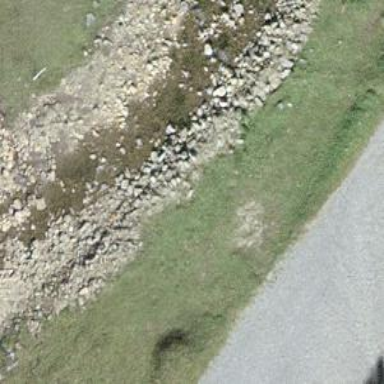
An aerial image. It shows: Culvert tunnel.